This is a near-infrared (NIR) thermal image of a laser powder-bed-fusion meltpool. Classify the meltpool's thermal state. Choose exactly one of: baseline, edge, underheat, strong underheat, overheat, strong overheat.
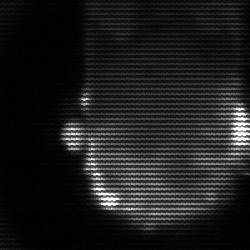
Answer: baseline